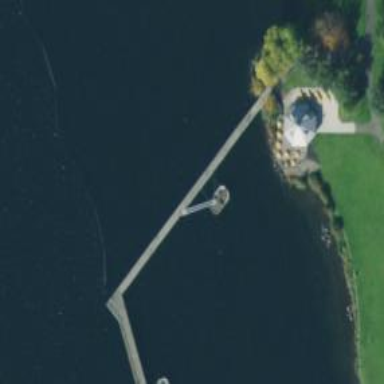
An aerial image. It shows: Man-made pier.